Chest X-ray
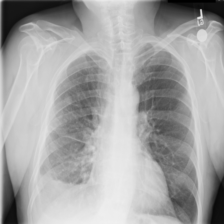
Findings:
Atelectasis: negative
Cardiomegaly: negative
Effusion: negative
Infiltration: negative
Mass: negative
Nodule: negative
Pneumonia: negative
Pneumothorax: negative
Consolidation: negative
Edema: negative
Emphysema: negative
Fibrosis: negative
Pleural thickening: negative
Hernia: negative